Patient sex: M
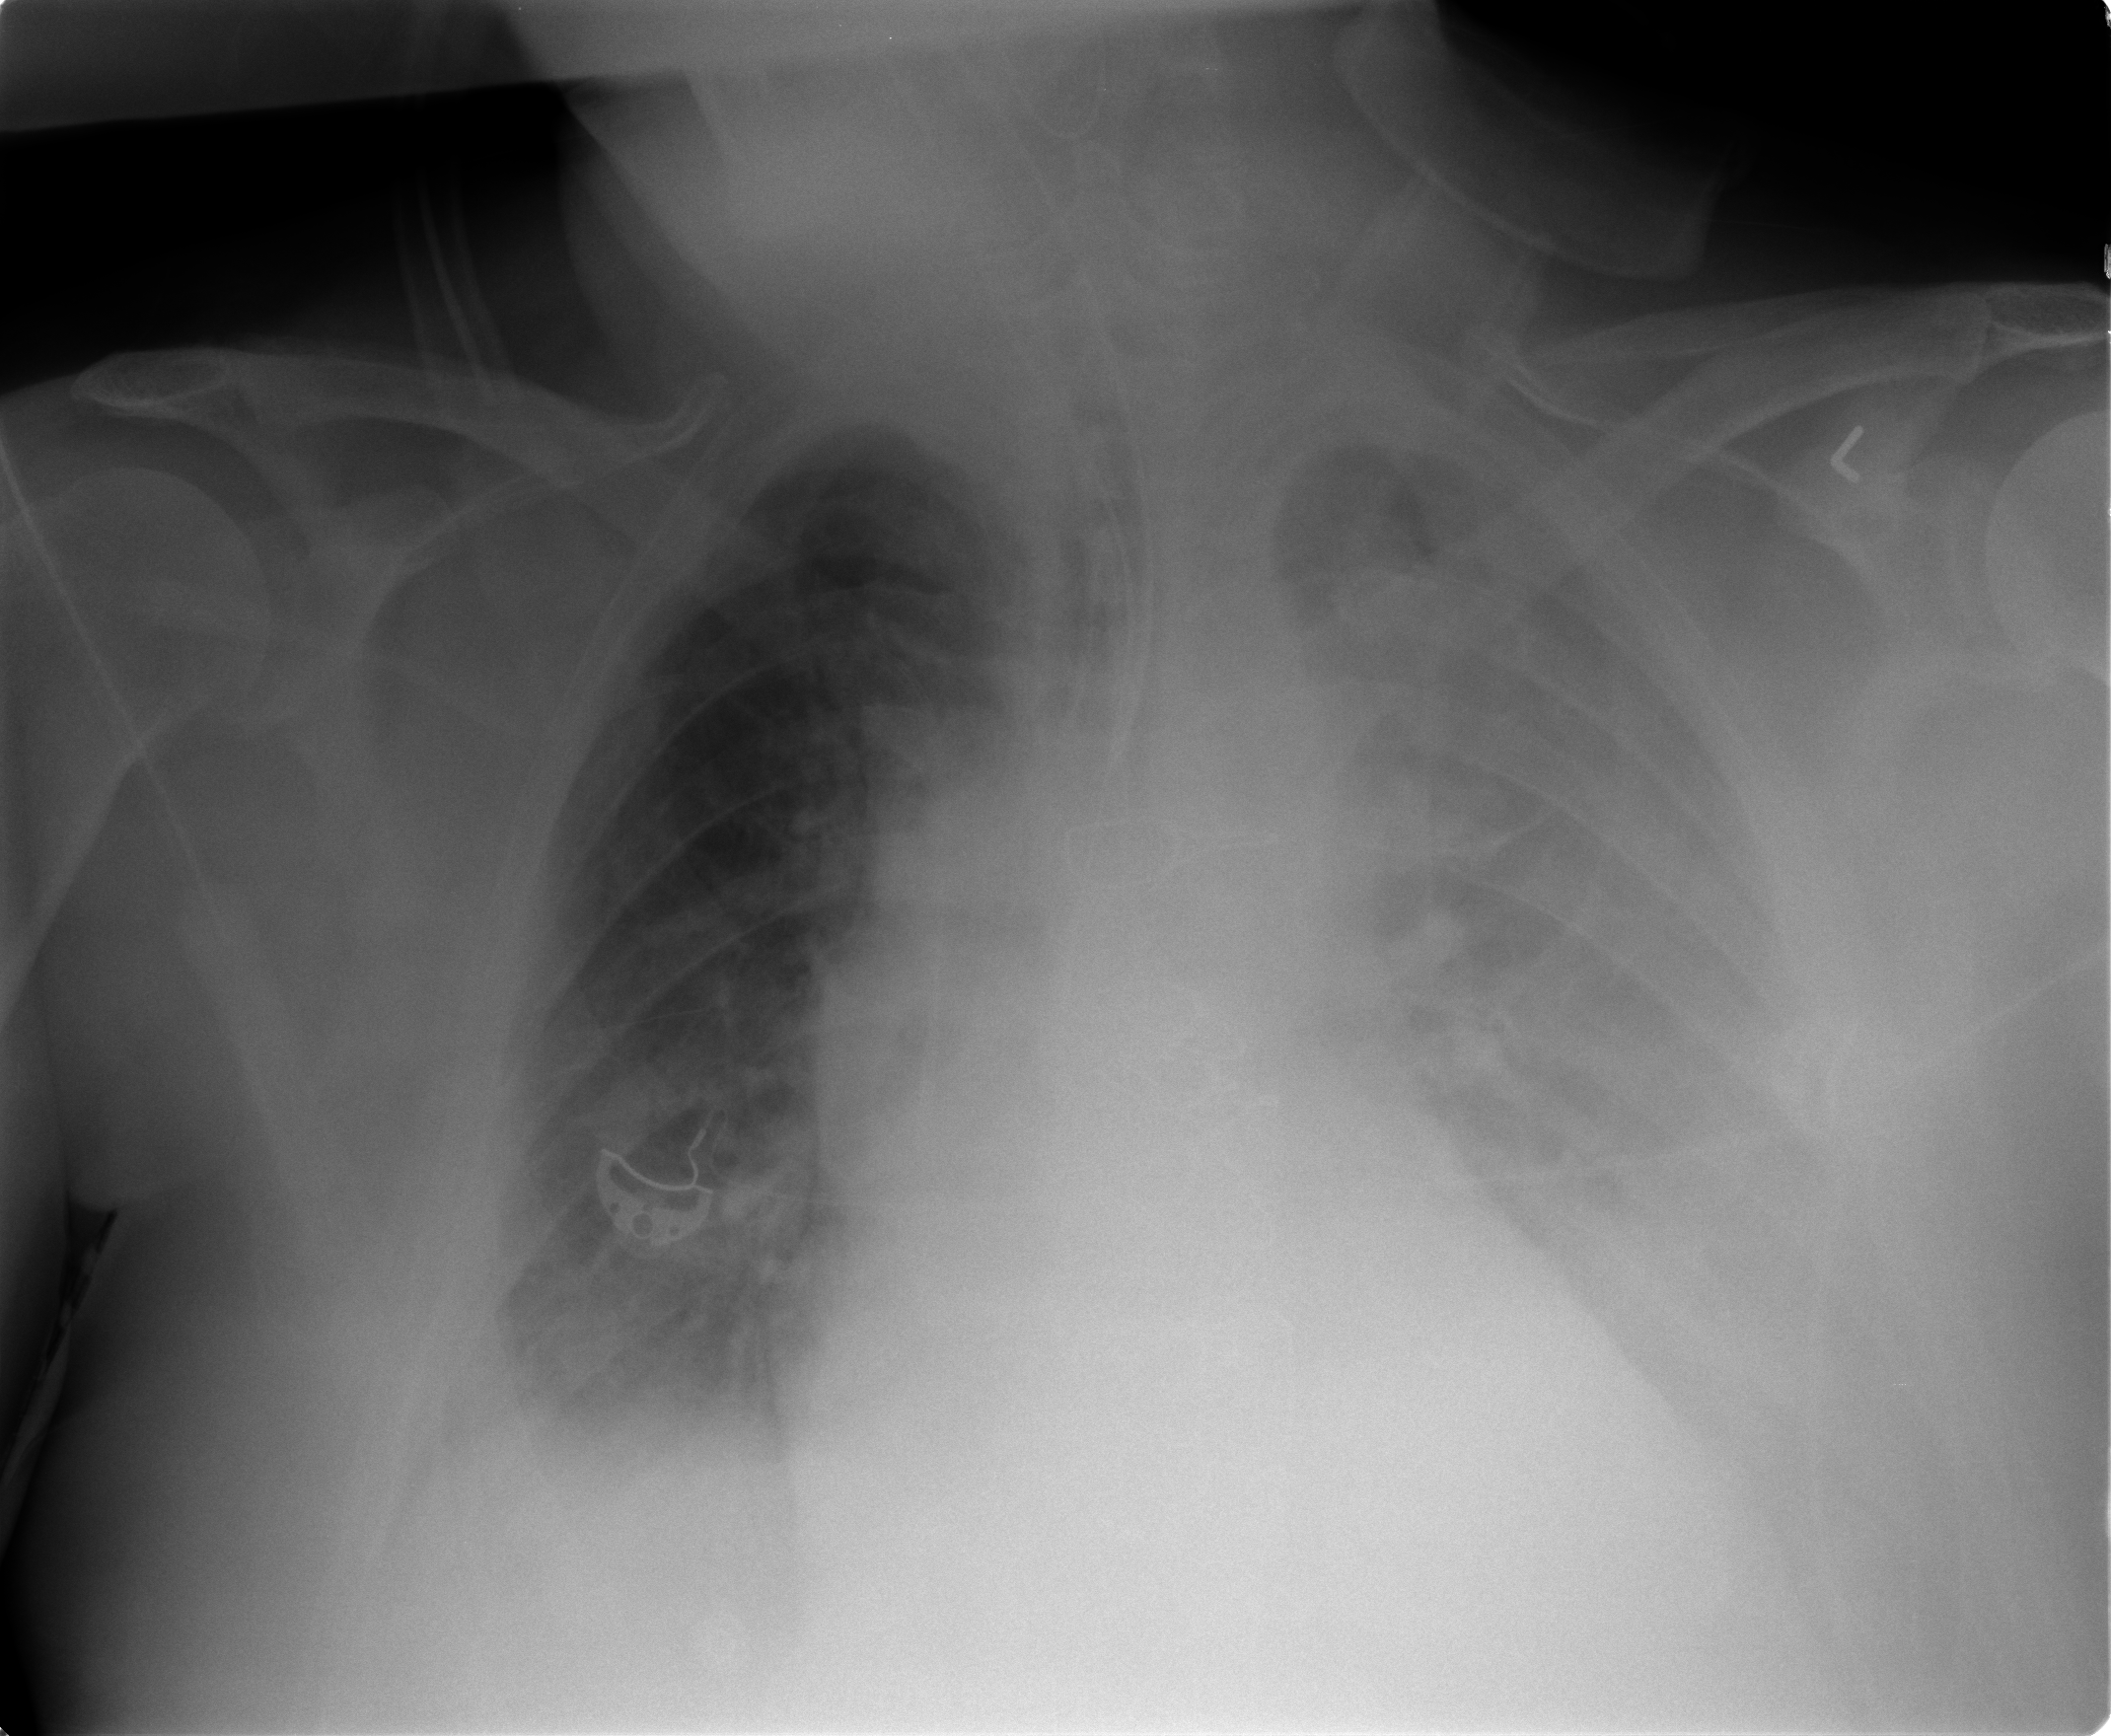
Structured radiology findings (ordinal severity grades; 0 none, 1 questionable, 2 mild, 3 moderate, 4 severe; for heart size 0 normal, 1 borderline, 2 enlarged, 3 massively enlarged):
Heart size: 2
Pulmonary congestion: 2
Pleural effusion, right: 0
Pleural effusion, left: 3
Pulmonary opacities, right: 1
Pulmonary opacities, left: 3
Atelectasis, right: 0
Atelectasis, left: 3